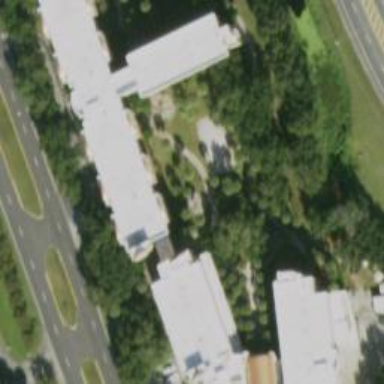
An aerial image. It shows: Dormitory building.